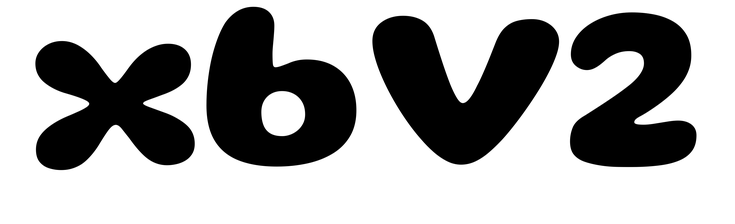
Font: Gluten_Bold